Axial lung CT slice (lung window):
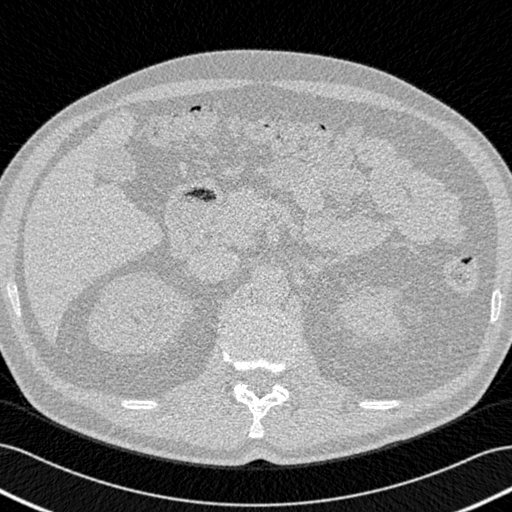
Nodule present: no